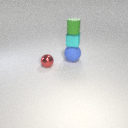
large blue rubber sphere below small green rubber cylinder